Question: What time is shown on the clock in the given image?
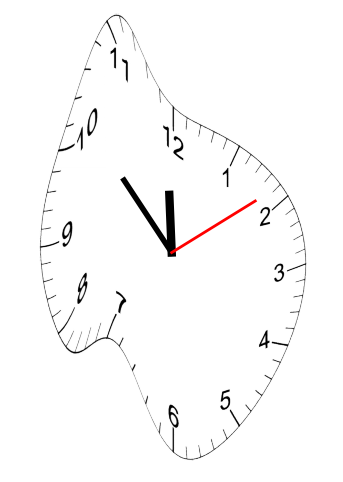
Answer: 11:52:09